Question: How can I do violin plots like you can in R using 'ggplot2'? In 'ggplot2' you can create nice violin plots like:
'''
ggplot(dat,aes(value,prob)) +
geom_violin() +
geom_jitter(alpha=0.1) +
scale_y_log10() +
labs(x="test values", y="prob")
'''
and you can obtain nice plots like this:
How can I do the same in Python? I've looked at 'matplotlib.pyplot.violinplot' but was not able to get anything similar to this.
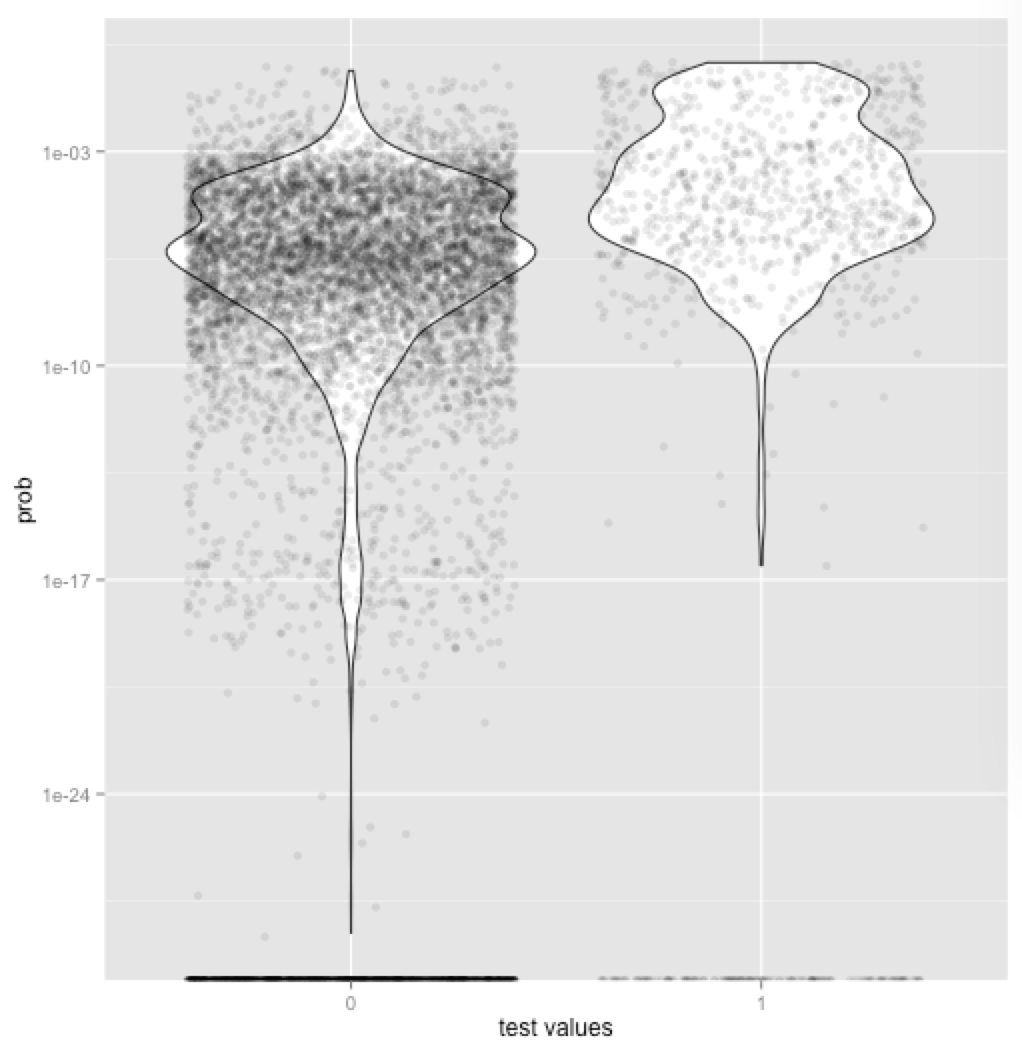
Answer: Using seaborn (note this is using the development version; things work a little different in the current release, but does do violinplots):
'''
sns.violinplot(x=value, y=prob, inner=None, color="white", cut=0)
sns.stripplot(x=value, y=prob, jitter=.3, color="black", alpha=.1, size=4)
'''

The functions both return the matplotlib axes object, and you can do 'ax.set_yscale("log")' on that object to use a log axis. Note that this sets the scale fitting the KDE (I'm not sure what ggplot does).